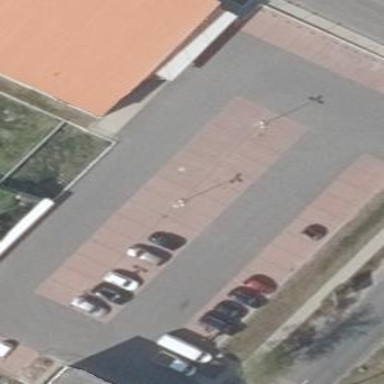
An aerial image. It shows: Parking area.